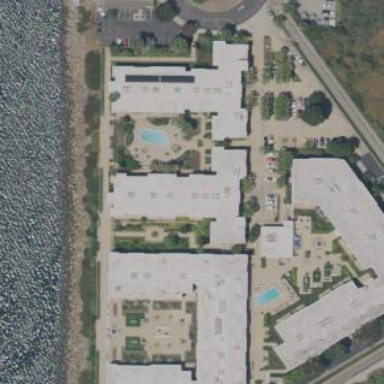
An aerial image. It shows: Building used for apartments.